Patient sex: M
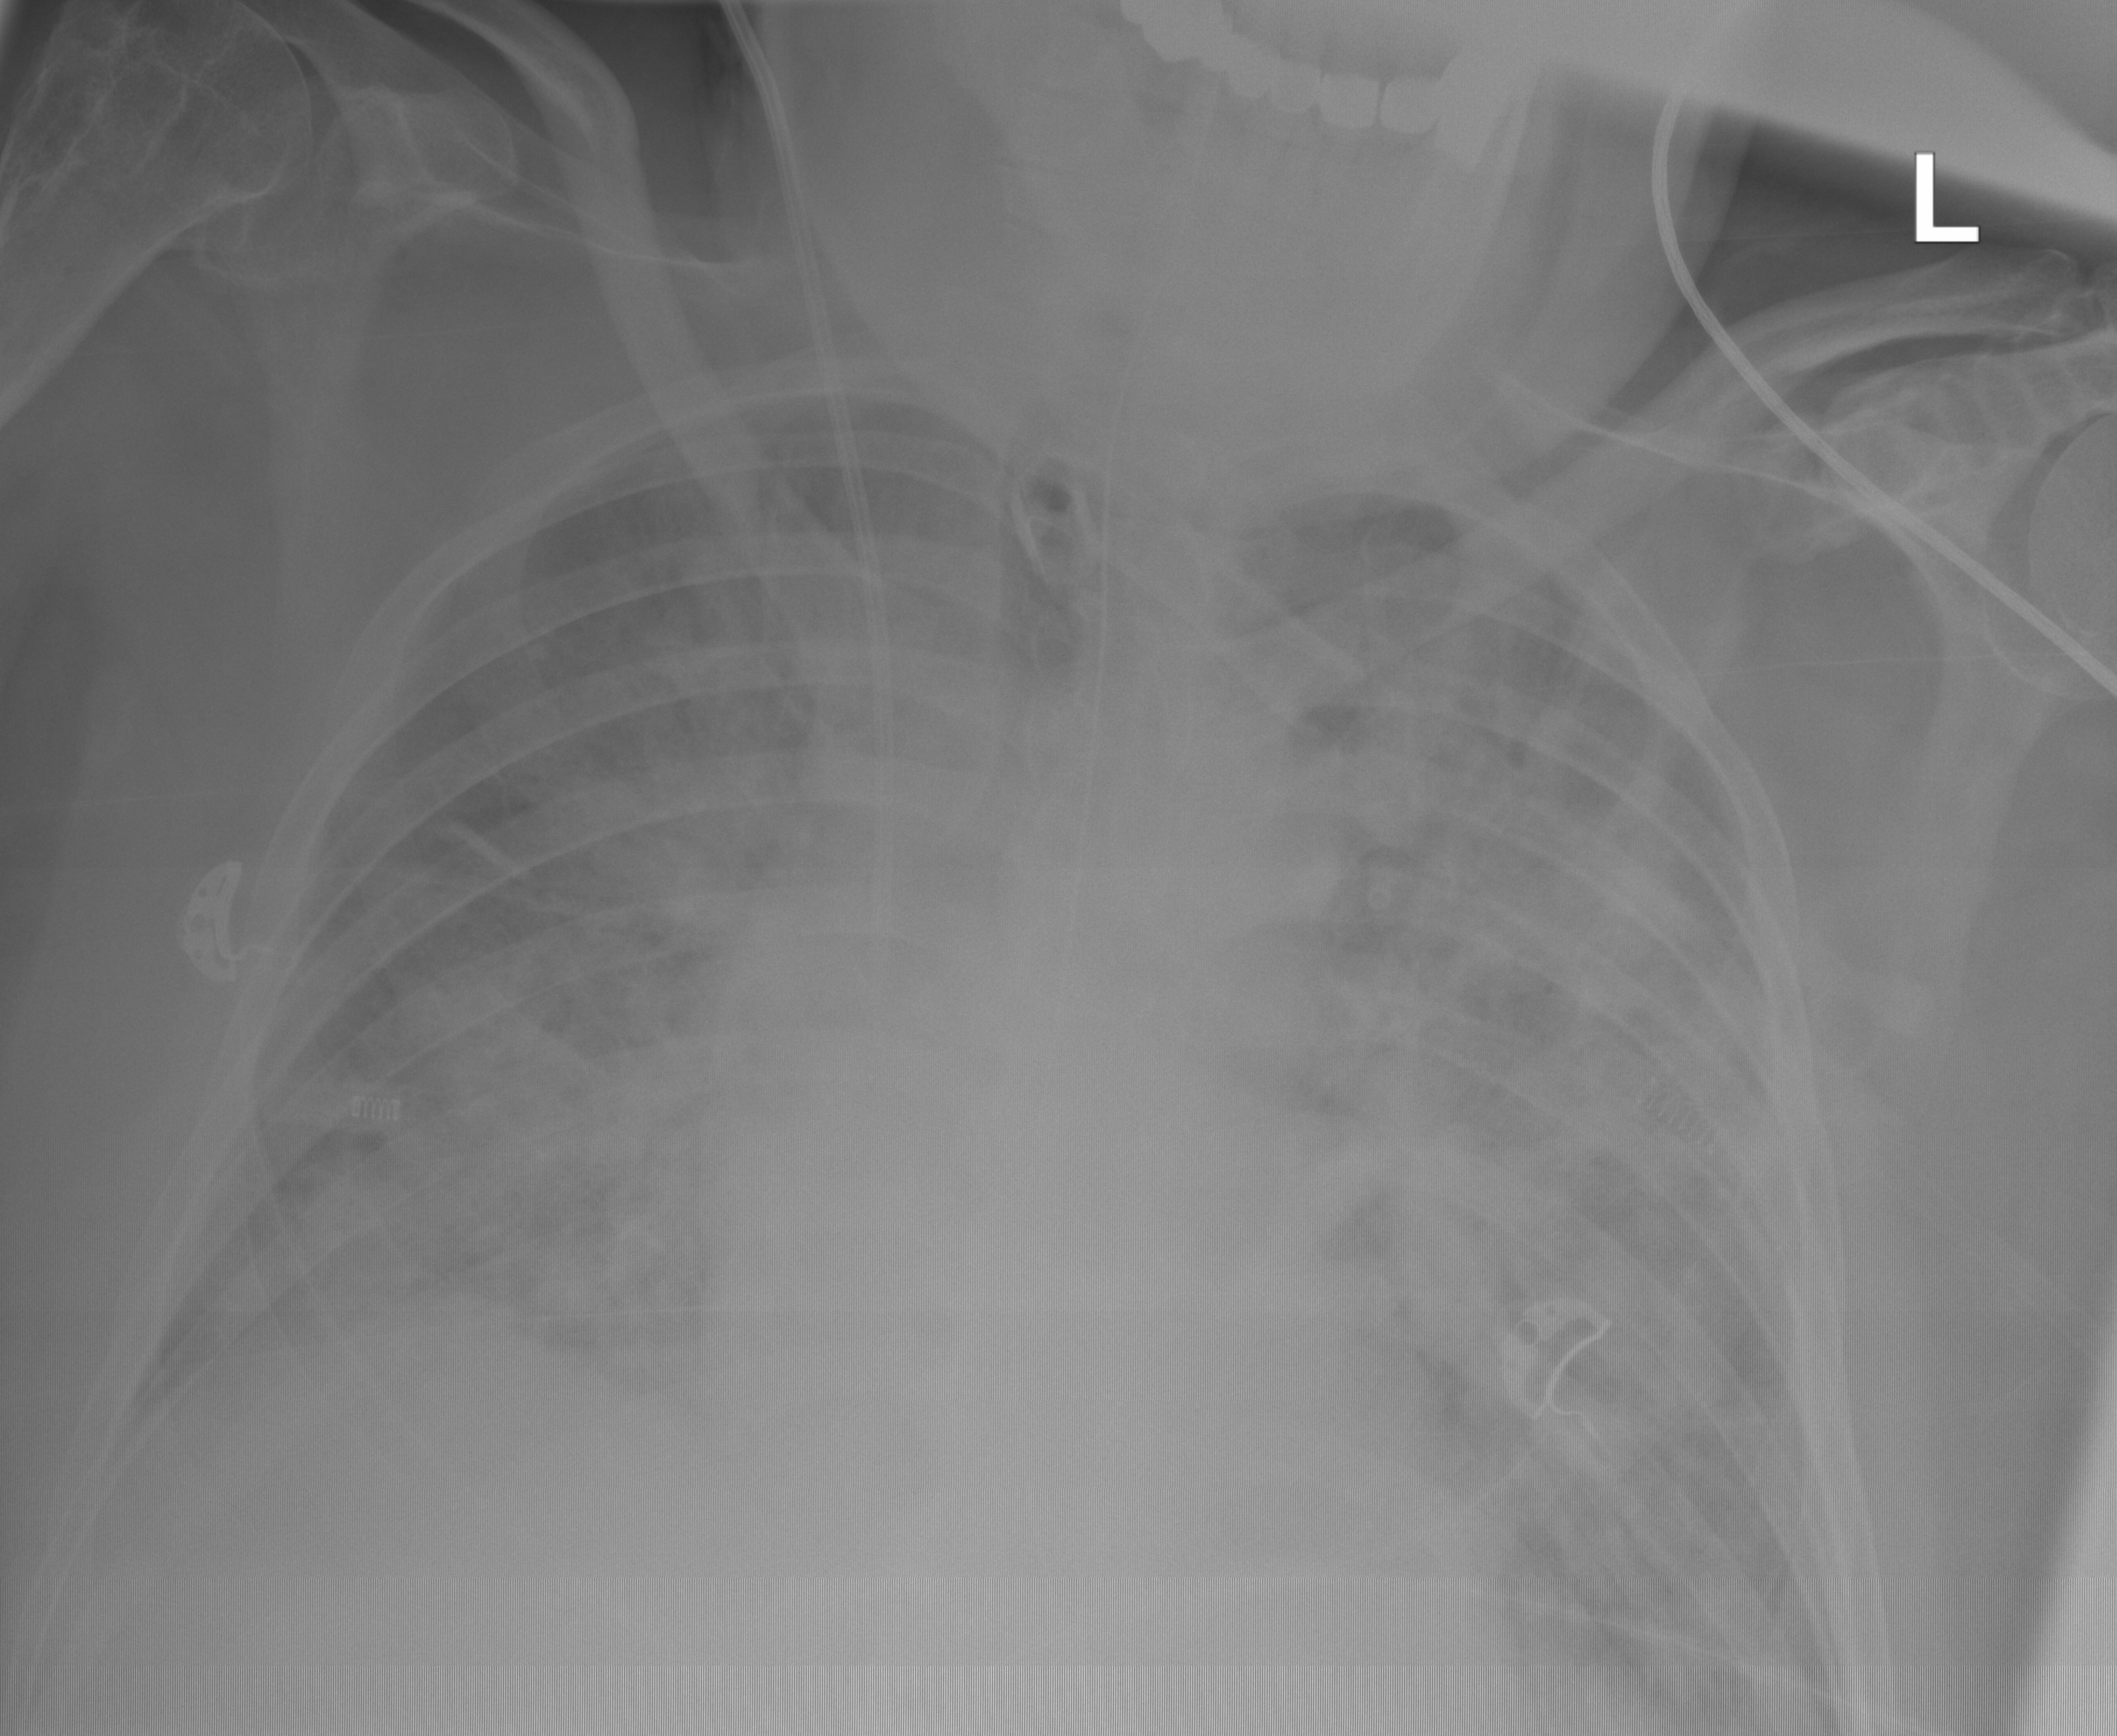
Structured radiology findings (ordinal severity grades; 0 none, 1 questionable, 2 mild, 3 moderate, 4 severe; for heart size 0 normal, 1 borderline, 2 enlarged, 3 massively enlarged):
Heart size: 2
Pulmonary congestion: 3
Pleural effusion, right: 0
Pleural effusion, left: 0
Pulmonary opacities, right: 3
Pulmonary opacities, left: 3
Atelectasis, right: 0
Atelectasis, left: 0